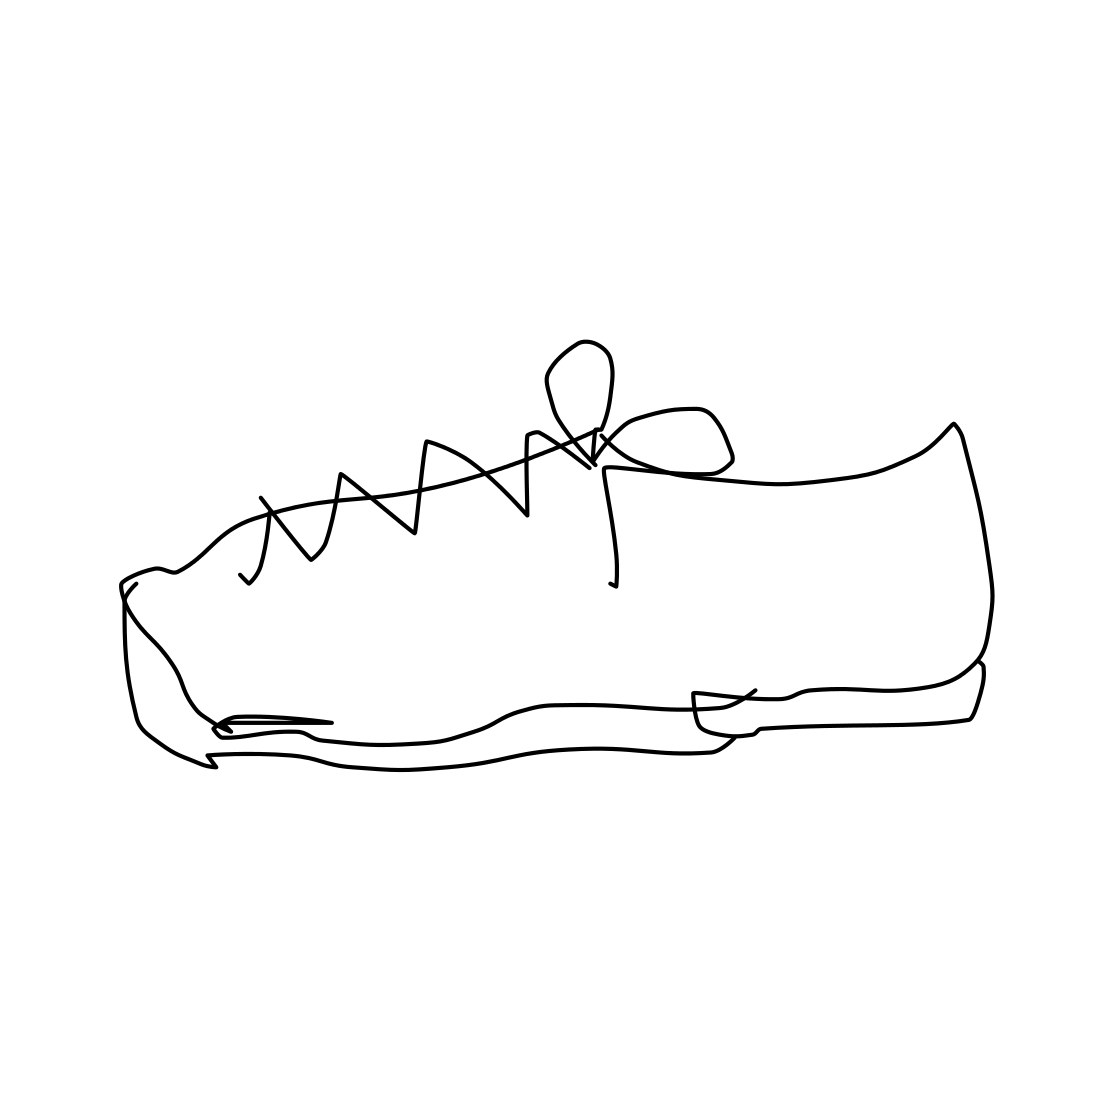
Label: shoe